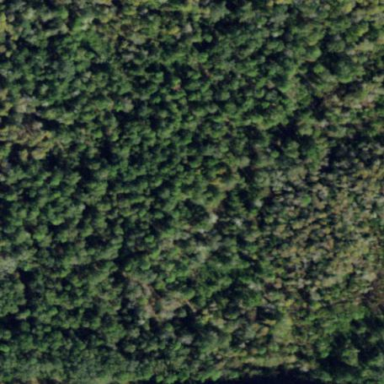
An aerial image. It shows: Mixed woodland with various types of leaves.